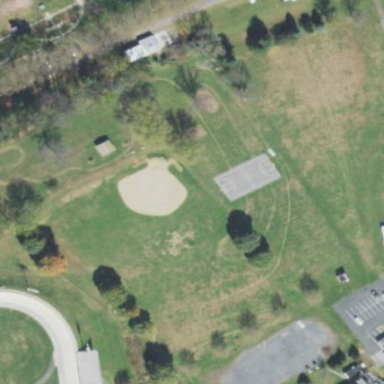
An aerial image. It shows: Softball pitch for leisure and sport activities.